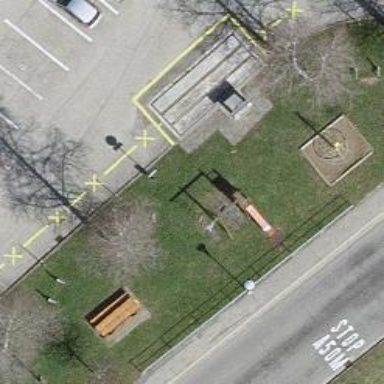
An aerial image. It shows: Playground with slide.